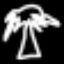
Label: palm tree